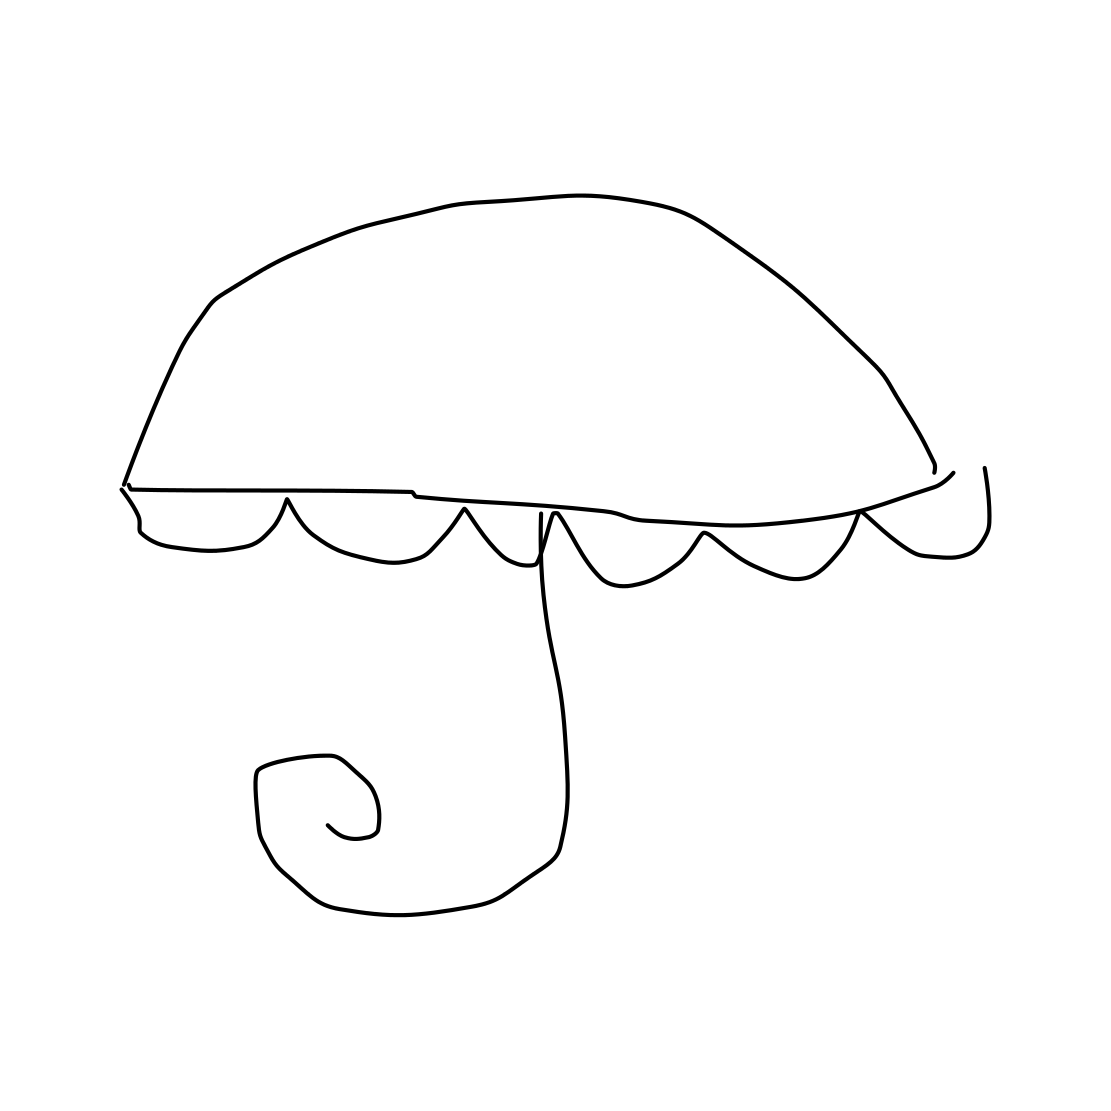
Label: umbrella